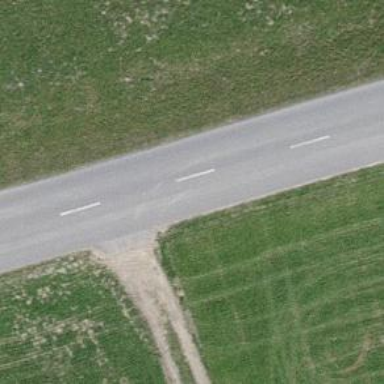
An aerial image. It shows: Tertiary road.